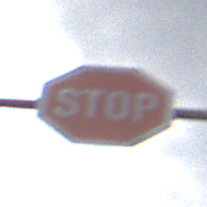
Verkehrszeichen: Stop
Umgebung: Outdoor, Nature
Tageszeit: Midday
Wetter: PartlyCloudy
Licht: Natural
Jahreszeit: NotSpecified
Kontrast: LowContrast